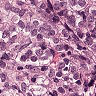
Metastatic tissue present: yes